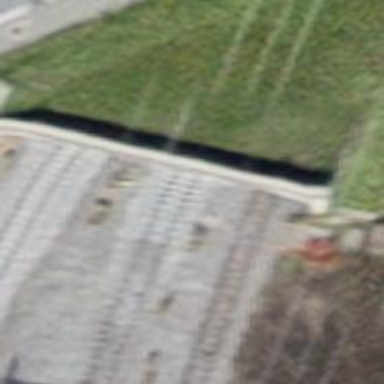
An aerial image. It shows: Narrow-gauge railway track with one electrified contact line.